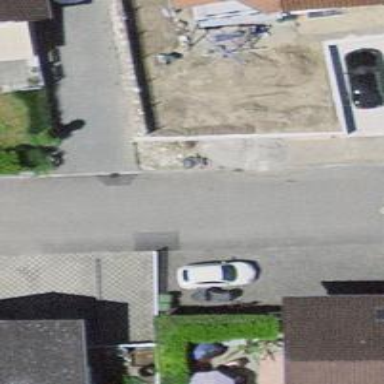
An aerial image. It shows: Residential road with asphalt surface.